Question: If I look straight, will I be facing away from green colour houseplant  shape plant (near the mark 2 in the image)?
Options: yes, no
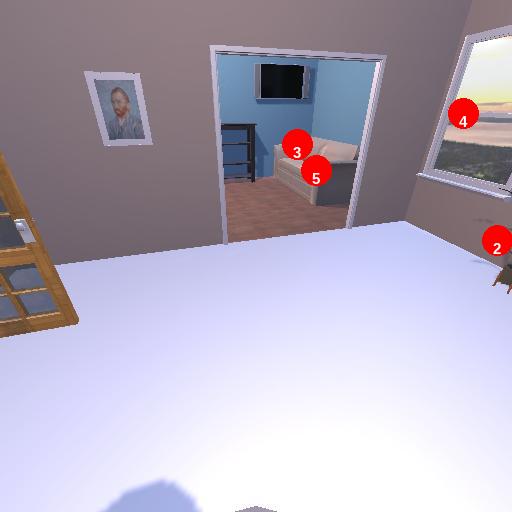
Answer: yes